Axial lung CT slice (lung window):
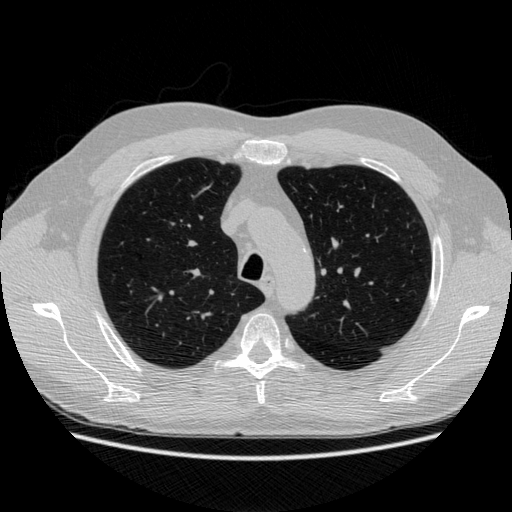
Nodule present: no